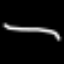
Label: line